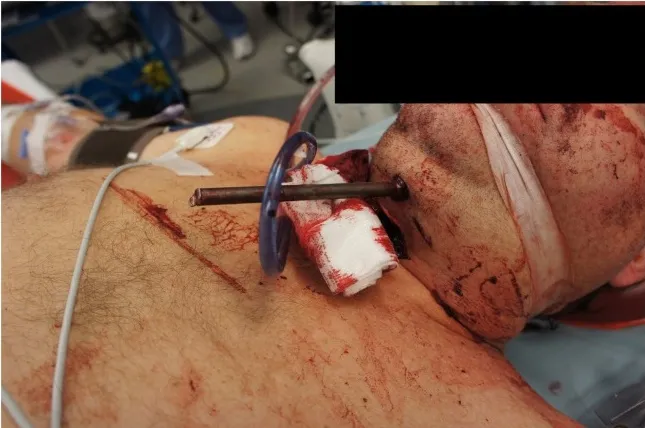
View of the cut tail of the spear protruding from the patient's neck before removal.
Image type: medical_photograph (other_medical_photograph)